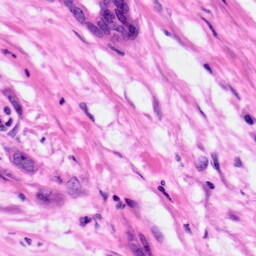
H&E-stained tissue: Pancreatic